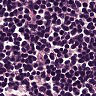
Metastatic tissue present: no